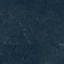
Land use / land cover: Forest